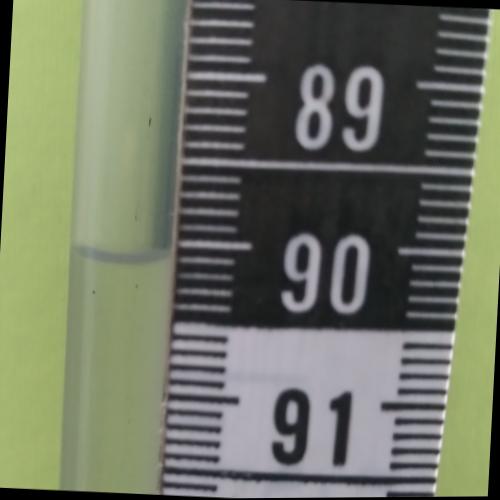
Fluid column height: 90.1 cm